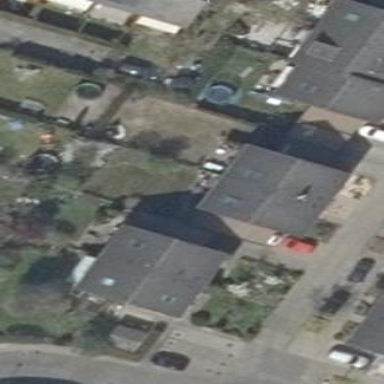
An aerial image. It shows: Semi-detached house with gabled roof.